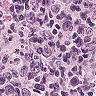
Metastatic tissue present: no